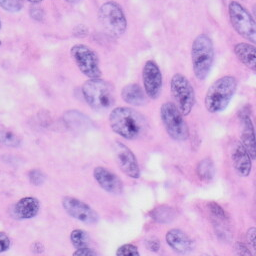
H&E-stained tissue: Skin